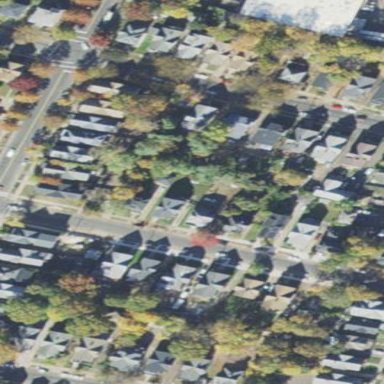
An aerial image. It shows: Sidewalk.